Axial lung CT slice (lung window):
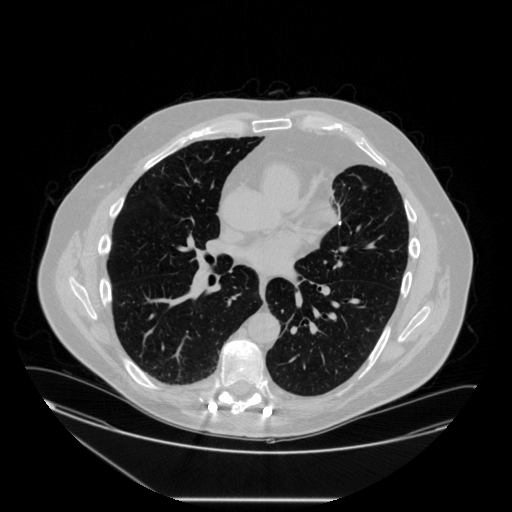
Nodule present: no